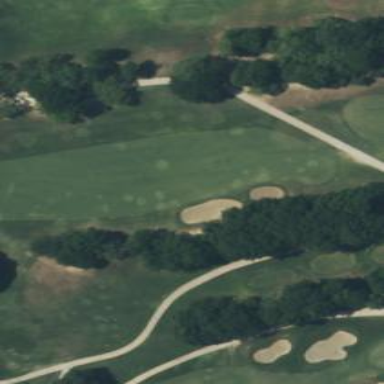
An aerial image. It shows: Golf rough area.